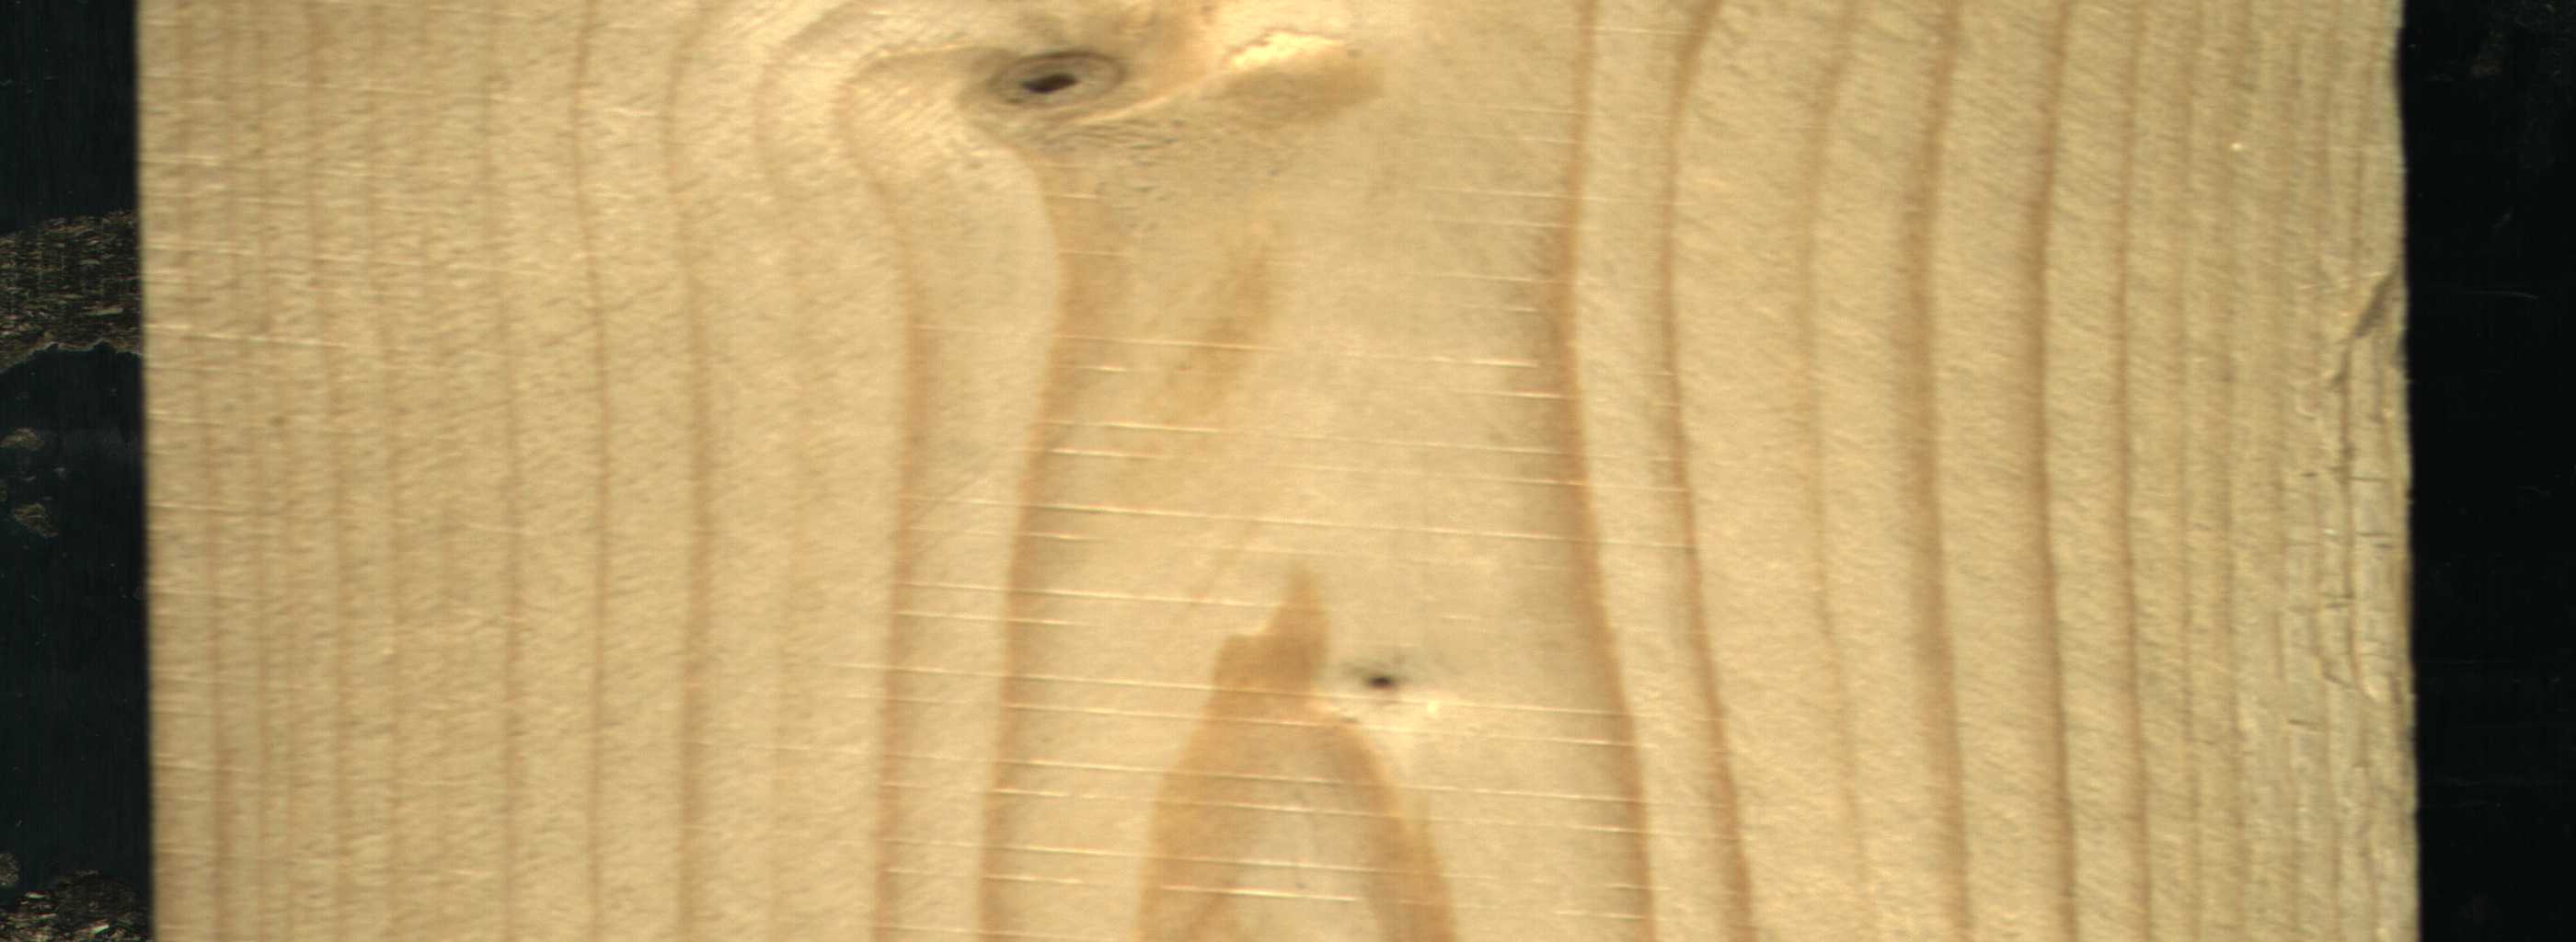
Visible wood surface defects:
Live_Knot